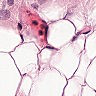
Metastatic tissue present: no